二年级 · 算术

(1) 有 45 名同学参加户外活动, 每 5 名同学一组, 可以平均分成 ( ) 个小组。

(2) 有 45 名同学参加户外活动, 平均分成 9 个小组, 每组有 ( ) 名同学。
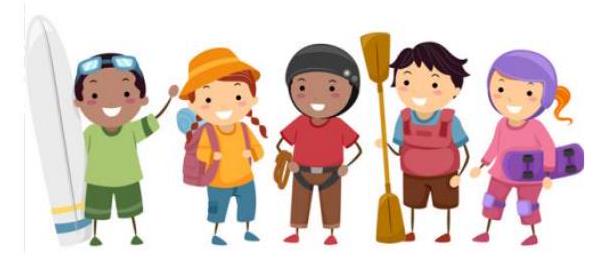
答案: (1)  9  (2)  5